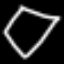
Label: diamond